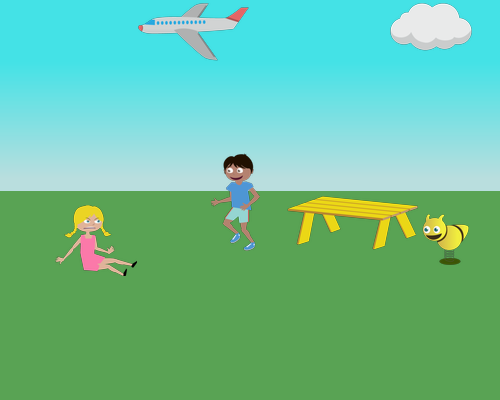
to the right is a small cloud and top center is a plane and under the cloud is a spring bee and a table followed by a boy running and to the left is a sitting angry girl